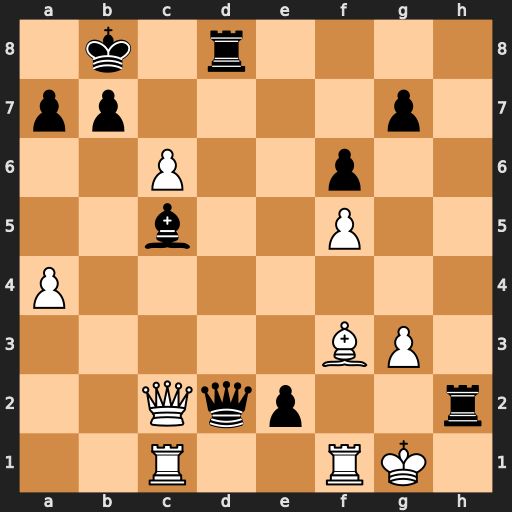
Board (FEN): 1k1r4/pp4p1/2P2p2/2b2P2/P7/5BP1/2Qqp2r/2R2RK1
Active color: w
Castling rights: -
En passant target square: -
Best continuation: Qxc5 exf1=Q+ Kxf1 Rf2+ Kg1